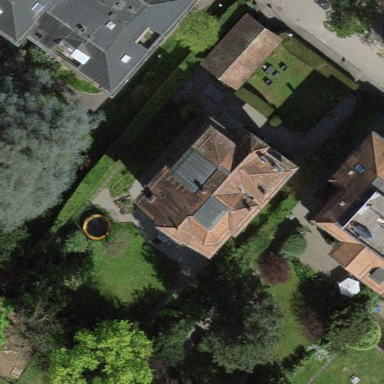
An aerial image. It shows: Garden enclosed by fence.